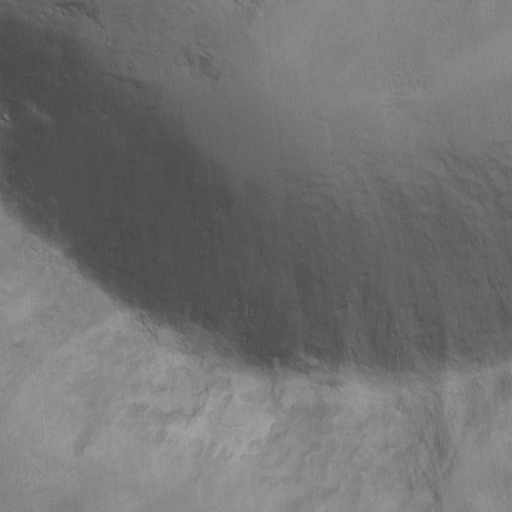
Classes present: Background